Question: I have a custom JTree implementation that implemts 'convertValueToText'. This implementation depends on some global state. If the returned string is longer (actually I think wider as in pixels triggers it) than a previously returned string, the text will be truncated and padded with "...". This is true when the redrawing is caused by (de)selecting the element or a 'repaint' on the tree.
Is it valid to implement 'convertValueToText' in such a way? (I recognize that the tree display will not automatically be updated).
How can I get rid of the "..." and force all elements to be correctly drawn with their current textual value?
Update2:
Appearently I violated Swings rather strict treading policy (<URL>. Doing the update with:
'''
SwingUtilities.invokeAndWait(new Runnable() {
@Override
public void run() {
for (int row = 0; row < tree.getRowCount(); row++) {
((DefaultTreeModel) tree.getModel())
.nodeChanged((TreeNode) tree.getPathForRow(row)
.getLastPathComponent());
}
}
});
'''
appears to work correctly.
Update:
Here is a minimal example:
'''
import java.util.Enumeration;
import java.util.Random;
import javax.swing.JFrame;
import javax.swing.JTree;
import javax.swing.tree.DefaultTreeModel;
import javax.swing.tree.TreeNode;
public class WeirdTreeFrame extends JFrame {
public class WeirdTree extends JTree {
public WeirdTree(TreeNode root) {
super(root);
}
@Override
public String convertValueToText(Object value, boolean selected,
boolean expanded, boolean leaf, int row, boolean hasFocus) {
return super.convertValueToText(value, selected, expanded, leaf, row, hasFocus);
}
}
public class WeirdNode implements TreeNode {
protected WeirdNode parent;
protected WeirdNode children[];
protected int dephth;
protected String name;
protected String names[] = {"Foo", "Bar", "Ohh"};
public long superCrazyNumber;
public WeirdNode(WeirdNode parent, String name) {
this.parent = parent;
this.name = name;
if (parent != null) {
dephth = parent.dephth + 1;
} else {
dephth = 0;
}
if (dephth < 10) {
children = new WeirdNode[3];
for (int i = 0; i < 3; i++) {
children[i] = new WeirdNode(this, name + names[i]);
}
}
}
@Override
public TreeNode getChildAt(int childIndex) {
if (childIndex >= getChildCount()) return null;
return children[childIndex];
}
@Override
public int getChildCount() {
return (children != null) ? children.length : 0;
}
@Override
public TreeNode getParent() {
return parent;
}
@Override
public int getIndex(TreeNode node) {
for (int i = 0; i < children.length; i++) {
if (children[i] == node) return i;
}
throw new RuntimeException();
}
@Override
public boolean getAllowsChildren() {
return true;
}
@Override
public boolean isLeaf() {
return getChildCount() == 0;
}
@Override
public Enumeration children() {
return new Enumeration<TreeNode>() {
int nextIdx = 0;
@Override
public boolean hasMoreElements() {
return nextIdx < getChildCount();
}
@Override
public TreeNode nextElement() {
return getChildAt(nextIdx++);
}
};
}
@Override
public String toString() {
return "[" + dephth + "]" + name + "@" + superCrazyNumber;
}
}
public WeirdNode root;
private WeirdTree tree;
public WeirdTreeFrame() {
root = new WeirdNode(null, "Blubb");
tree = new WeirdTree(root);
add(tree);
setDefaultCloseOperation(JFrame.EXIT_ON_CLOSE);
setSize(500,500);
setVisible(true);
}
public void update() {
for (int row = 0; row < tree.getRowCount(); row++) {
((DefaultTreeModel) tree.getModel()).nodeChanged((TreeNode)tree.getPathForRow(row).getLastPathComponent());
}
}
public static void main(String[] args) {
WeirdTreeFrame frame = new WeirdTreeFrame();
Random rnd = new Random(41);
for (long i = 0; ; i++) {
for (WeirdNode node = frame.root; node != null; node = (WeirdNode)node.getChildAt(rnd.nextInt(3))) {
node.superCrazyNumber++;
}
if (i % 1e7 == 0) {
System.out.println("Update: " + i);
frame.update();
}
}
}
}
'''
With the 'update()' method I tried to fire the appropriate events to make sure all visible nodes are updated correctly. As you can see some computation is happening in parallel and perioically during the computation I want to update the tree labels (NOT the structure).
The issue with the 'update()' method is that some nodes are labled completely wrong as you can see in the attached picture (should be "[0]..." for root node, "[n].."for nth level)

I assume this is some race condition.
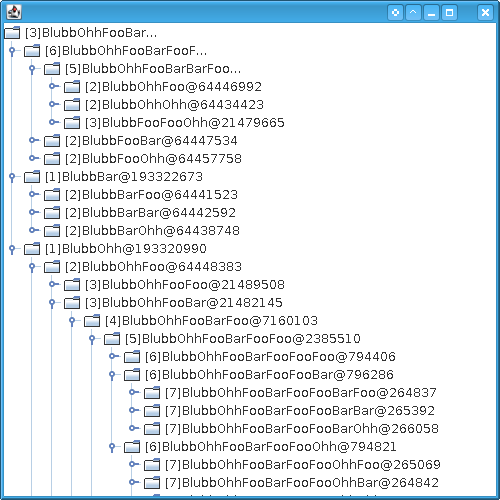
Answer: This probably means your are updating the tree without telling it you changed something so when it redraws it just redraws it without recalculating the layout. You have to call DefaultTreeModel.nodeChanged(node) from the model to notify JTree you actually modified something then it will handle recalculating the size of the node. Or use the proper TreeModelListener interface call to notify the Tree something has changed. If you do that it will relayout that node properly.
If you are properly notifying the tree JLabel is redrawing itself, but it is not performing layout again to calculate how much space it needs for the new string. If you revalidate() it (as opposed to repaint()) it should perform layout again and it will calculate its preferred size again based on the new string and resize itself to surround the entire string.
The section in the main() method that manipulates the tree then calls update is violating the swing thread rule because when WeirdFrame is constructed it is realized by the call setVisible(). That means you can't touch it or any model being used to draw from from any thread except the Swing Event Dispatcher thread. It doesn't have anything to do with whether you implement TreeNode or not.
The easiest fix to this is to defer it back to the Event Dispatch thread. like so:
'''
public void update( final WeirdNode node, final long nextSuperCrazyNumber ) {
SwingUtilities.invokeLater( new Runnable() {
public void run() {
node.superCrazyNumber = nextSuperCrazyNumber;
((DefaultTreeModel) tree.getModel()).nodeChanged(node);
}
});
}
public static void main(String[] args) {
WeirdTreeFrame frame = new WeirdTreeFrame();
Random rnd = new Random(41);
for (long i = 0; ; i++) {
for (WeirdNode node = frame.root; node != null; node =(WeirdNode)node.getChildAt(rnd.nextInt(3))) {
long superCrazyNumber = node.superCrazyNumber;
frame.update( node, superCrazyNumber++ );
}
}
}
'''
Now notice how the main thread is running unfettered, but it isn't directly manipulating the data contained in the WeirdNode. Remember WeirdNode's toString() method is called to render a string to display so it's being called on the SwingThread. If you write to WeirdNode.superCrazyNumber on from another thread you are violating the threading rule. The main thread getting a copy doing some calculation to it, then posting the update back to the Swing Thread using SwingUtilities.invokeLater() NOT invokeAndWait(). You don't need invokeAndWait except is very limited situations, and it has to potential to cause lock ups so its best to just avoid it. Your UI doesn't have to reflect the model at every second it just has to eventually reflect it and so invokeLater is your friend. The key thing here is I'm not doing a write operation on the main thread as the code before, and I certainly can call update on the individual nodes without having to resort to shotgun updates.